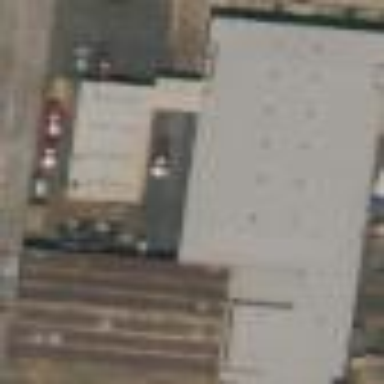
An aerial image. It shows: Industrial building.